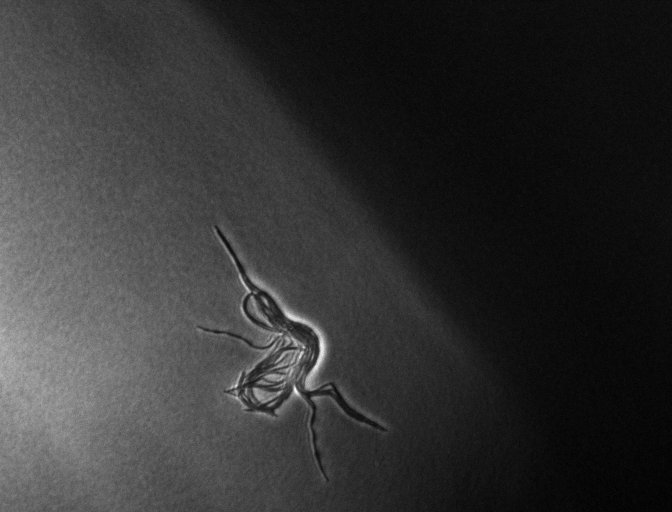
various_fewshot